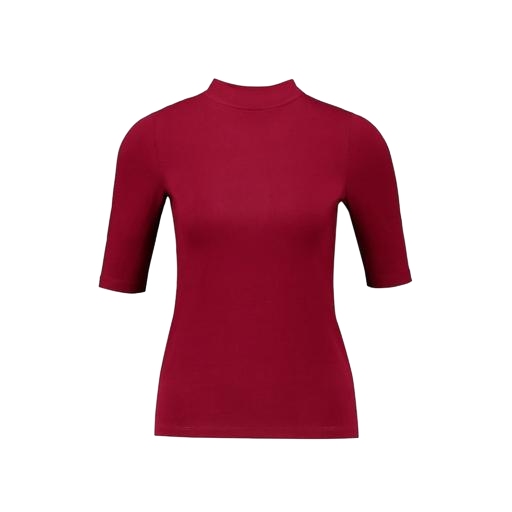
high-neck top, high-neck ribbed-jersey t-shirt, short-sleeve turtleneck top, white background